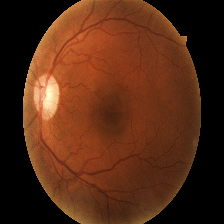
Diabetic retinopathy grade: Mild